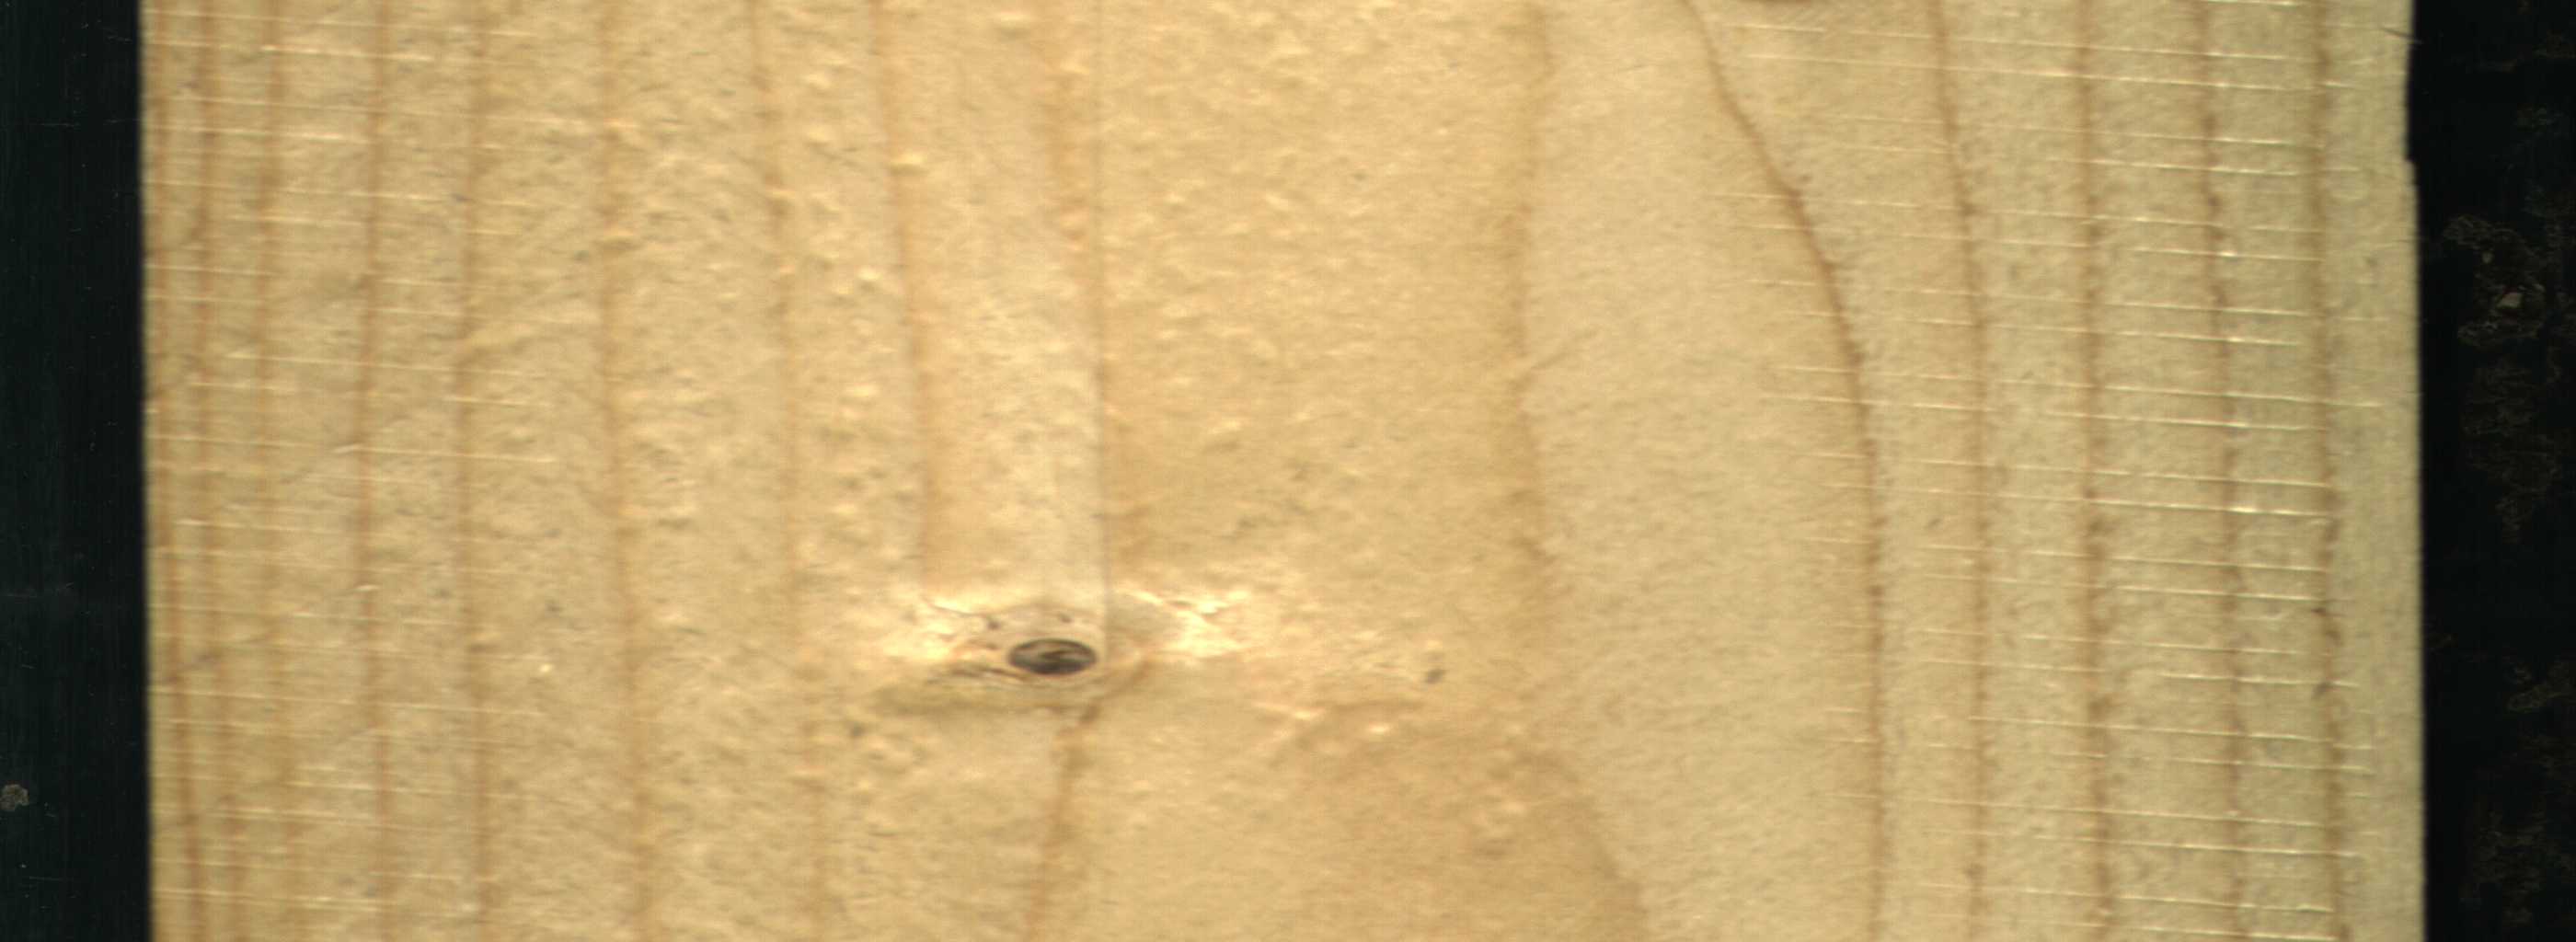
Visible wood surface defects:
Live_Knot